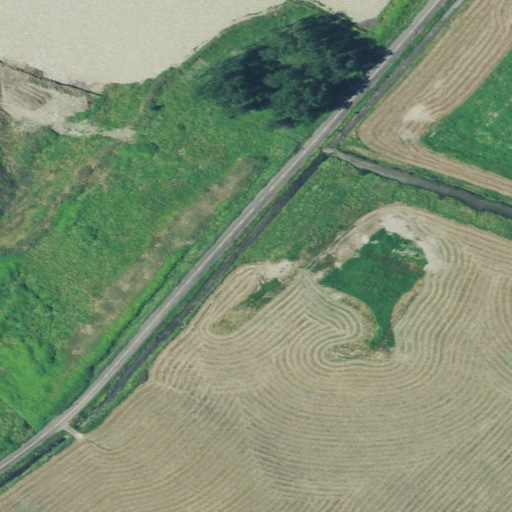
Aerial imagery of plain(s) in Oregon named Salene Lake (historical) containing herbaceous wetlands, pasture, open development, open water, low intensity development, and woody wetlands